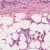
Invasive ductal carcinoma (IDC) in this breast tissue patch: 1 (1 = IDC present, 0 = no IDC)